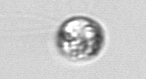
Label: Dinophyceae